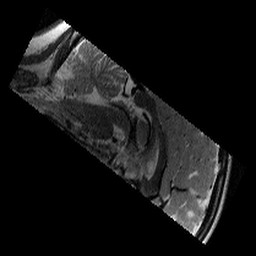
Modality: T2w
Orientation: sagittal
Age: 8
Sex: male
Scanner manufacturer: siemens
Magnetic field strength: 3 T
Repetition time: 9.23 s
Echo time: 0.067 s